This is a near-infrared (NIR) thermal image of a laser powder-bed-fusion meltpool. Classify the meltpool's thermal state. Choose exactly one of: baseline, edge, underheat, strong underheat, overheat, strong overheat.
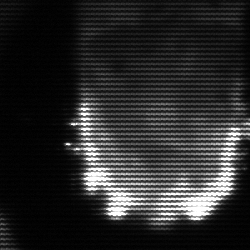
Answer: baseline